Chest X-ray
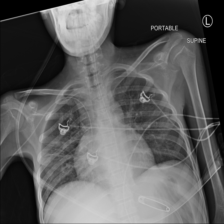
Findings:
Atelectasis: negative
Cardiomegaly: negative
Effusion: negative
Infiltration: negative
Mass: negative
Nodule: negative
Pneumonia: negative
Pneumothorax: negative
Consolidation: negative
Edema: negative
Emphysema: negative
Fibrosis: negative
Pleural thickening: negative
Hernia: negative